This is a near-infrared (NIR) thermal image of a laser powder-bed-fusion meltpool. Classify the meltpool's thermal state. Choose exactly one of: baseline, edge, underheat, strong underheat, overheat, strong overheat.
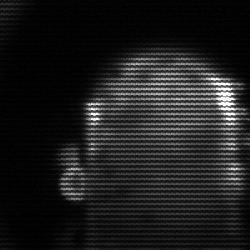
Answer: baseline